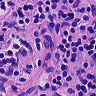
Metastatic tissue present: yes